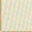
Piece: xx